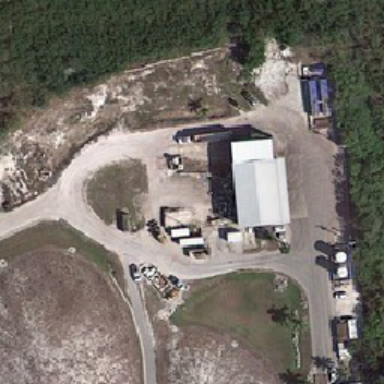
There is a gas station beside the road .